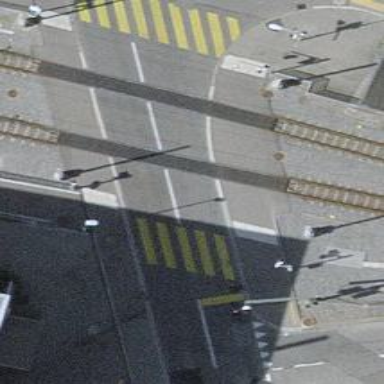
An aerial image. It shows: Railway level crossing.